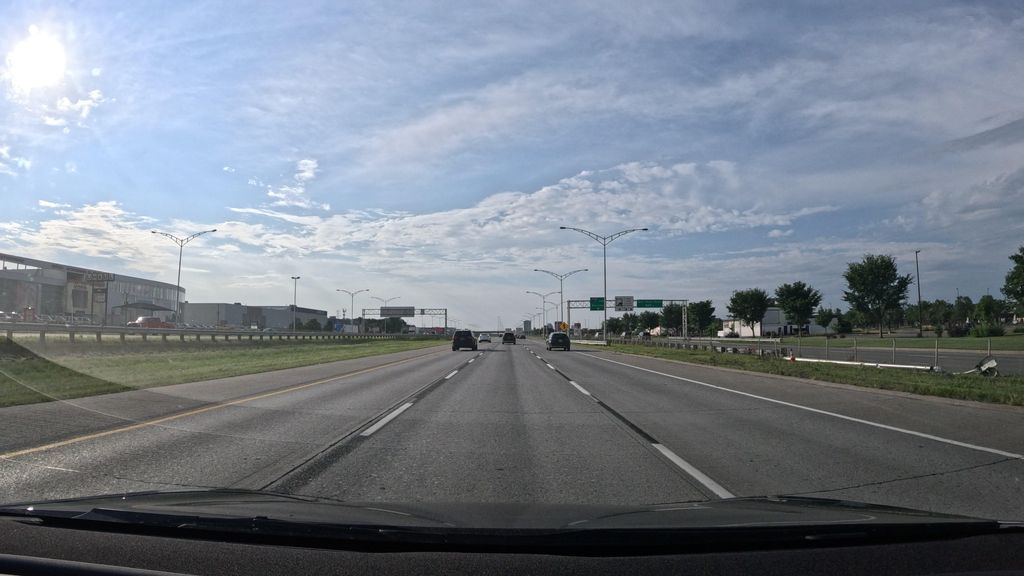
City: montreal